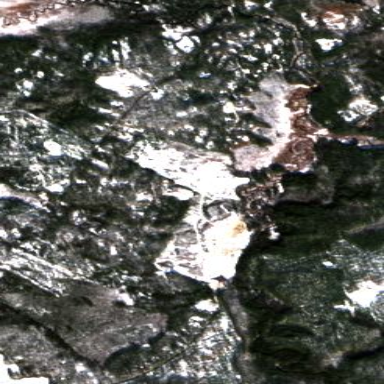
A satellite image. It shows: Quarry for sand extraction.